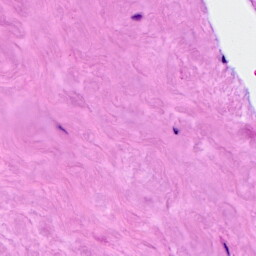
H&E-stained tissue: Breast